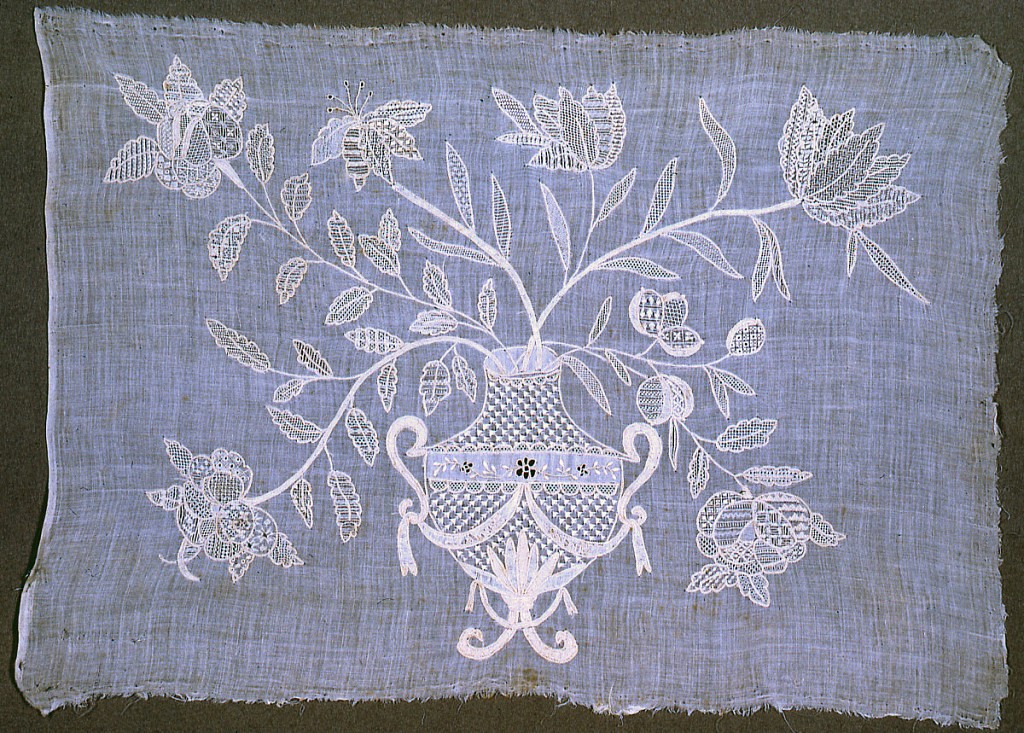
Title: Sampler
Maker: Irene Fanilli
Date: early 19th century
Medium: linen Technique: chain, satin, shadow and drawnwork stitches on plain weave
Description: Design of vase with flowers.